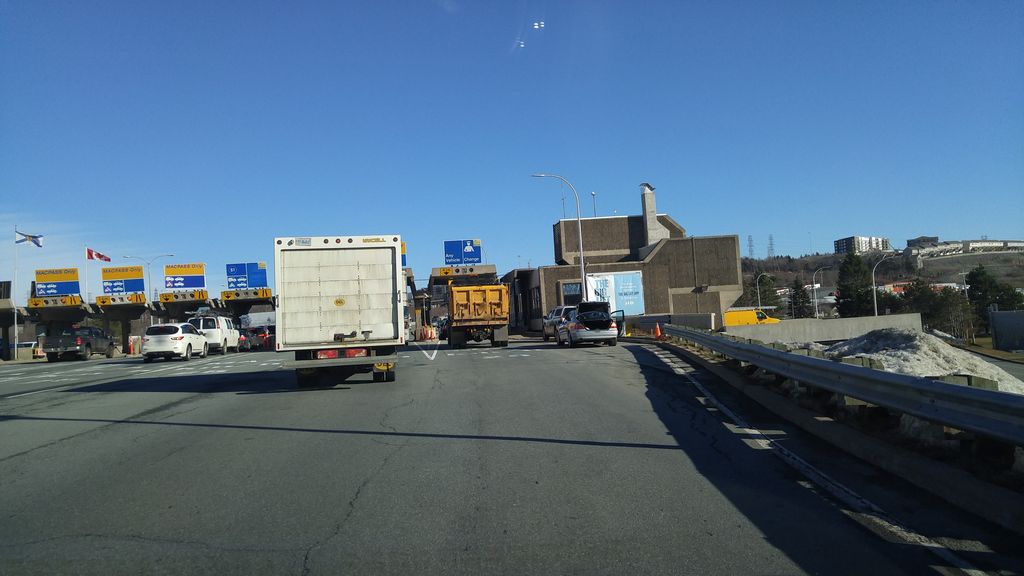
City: halifax